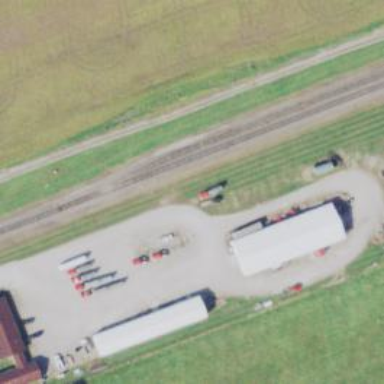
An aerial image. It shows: Railway siding with rails.